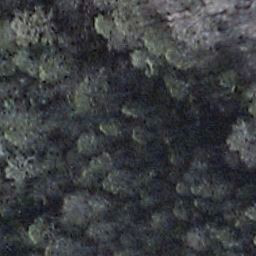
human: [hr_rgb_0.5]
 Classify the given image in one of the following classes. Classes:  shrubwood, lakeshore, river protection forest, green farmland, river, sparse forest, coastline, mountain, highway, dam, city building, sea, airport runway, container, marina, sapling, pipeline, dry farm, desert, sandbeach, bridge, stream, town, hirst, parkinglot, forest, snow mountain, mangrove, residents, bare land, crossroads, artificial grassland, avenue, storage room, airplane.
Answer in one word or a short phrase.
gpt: shrubwood